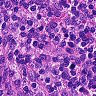
Metastatic tissue present: no